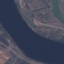
Label: River